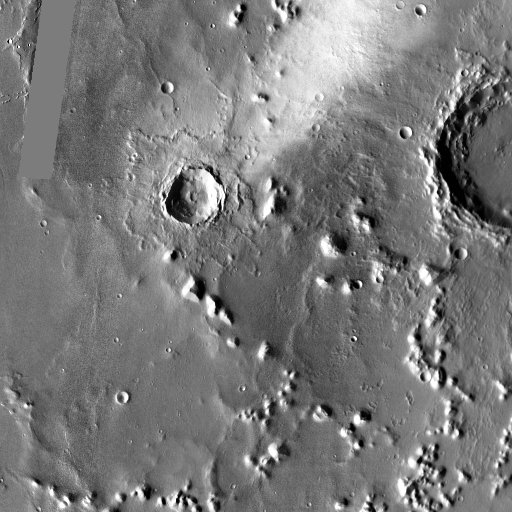
Crater classes present: Background, Other, Layered, Secondary